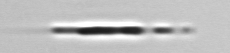
Label: Leptocylindrus